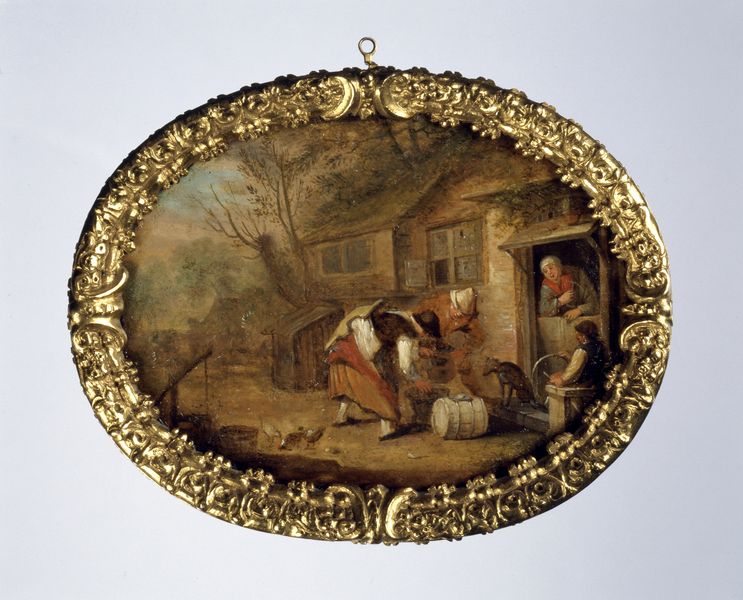
Titel: De Koopvrouw
Künstler: Cornelis Dusart
Standort: Amsterdam
Institution: Rijksmuseum
Schlagwörter: village, peinture, médaillon, tonneau, cornelis, cornelis dusart, dusart